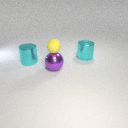
large cyan metal cylinder to the right of large cyan metal cylinder